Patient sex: M
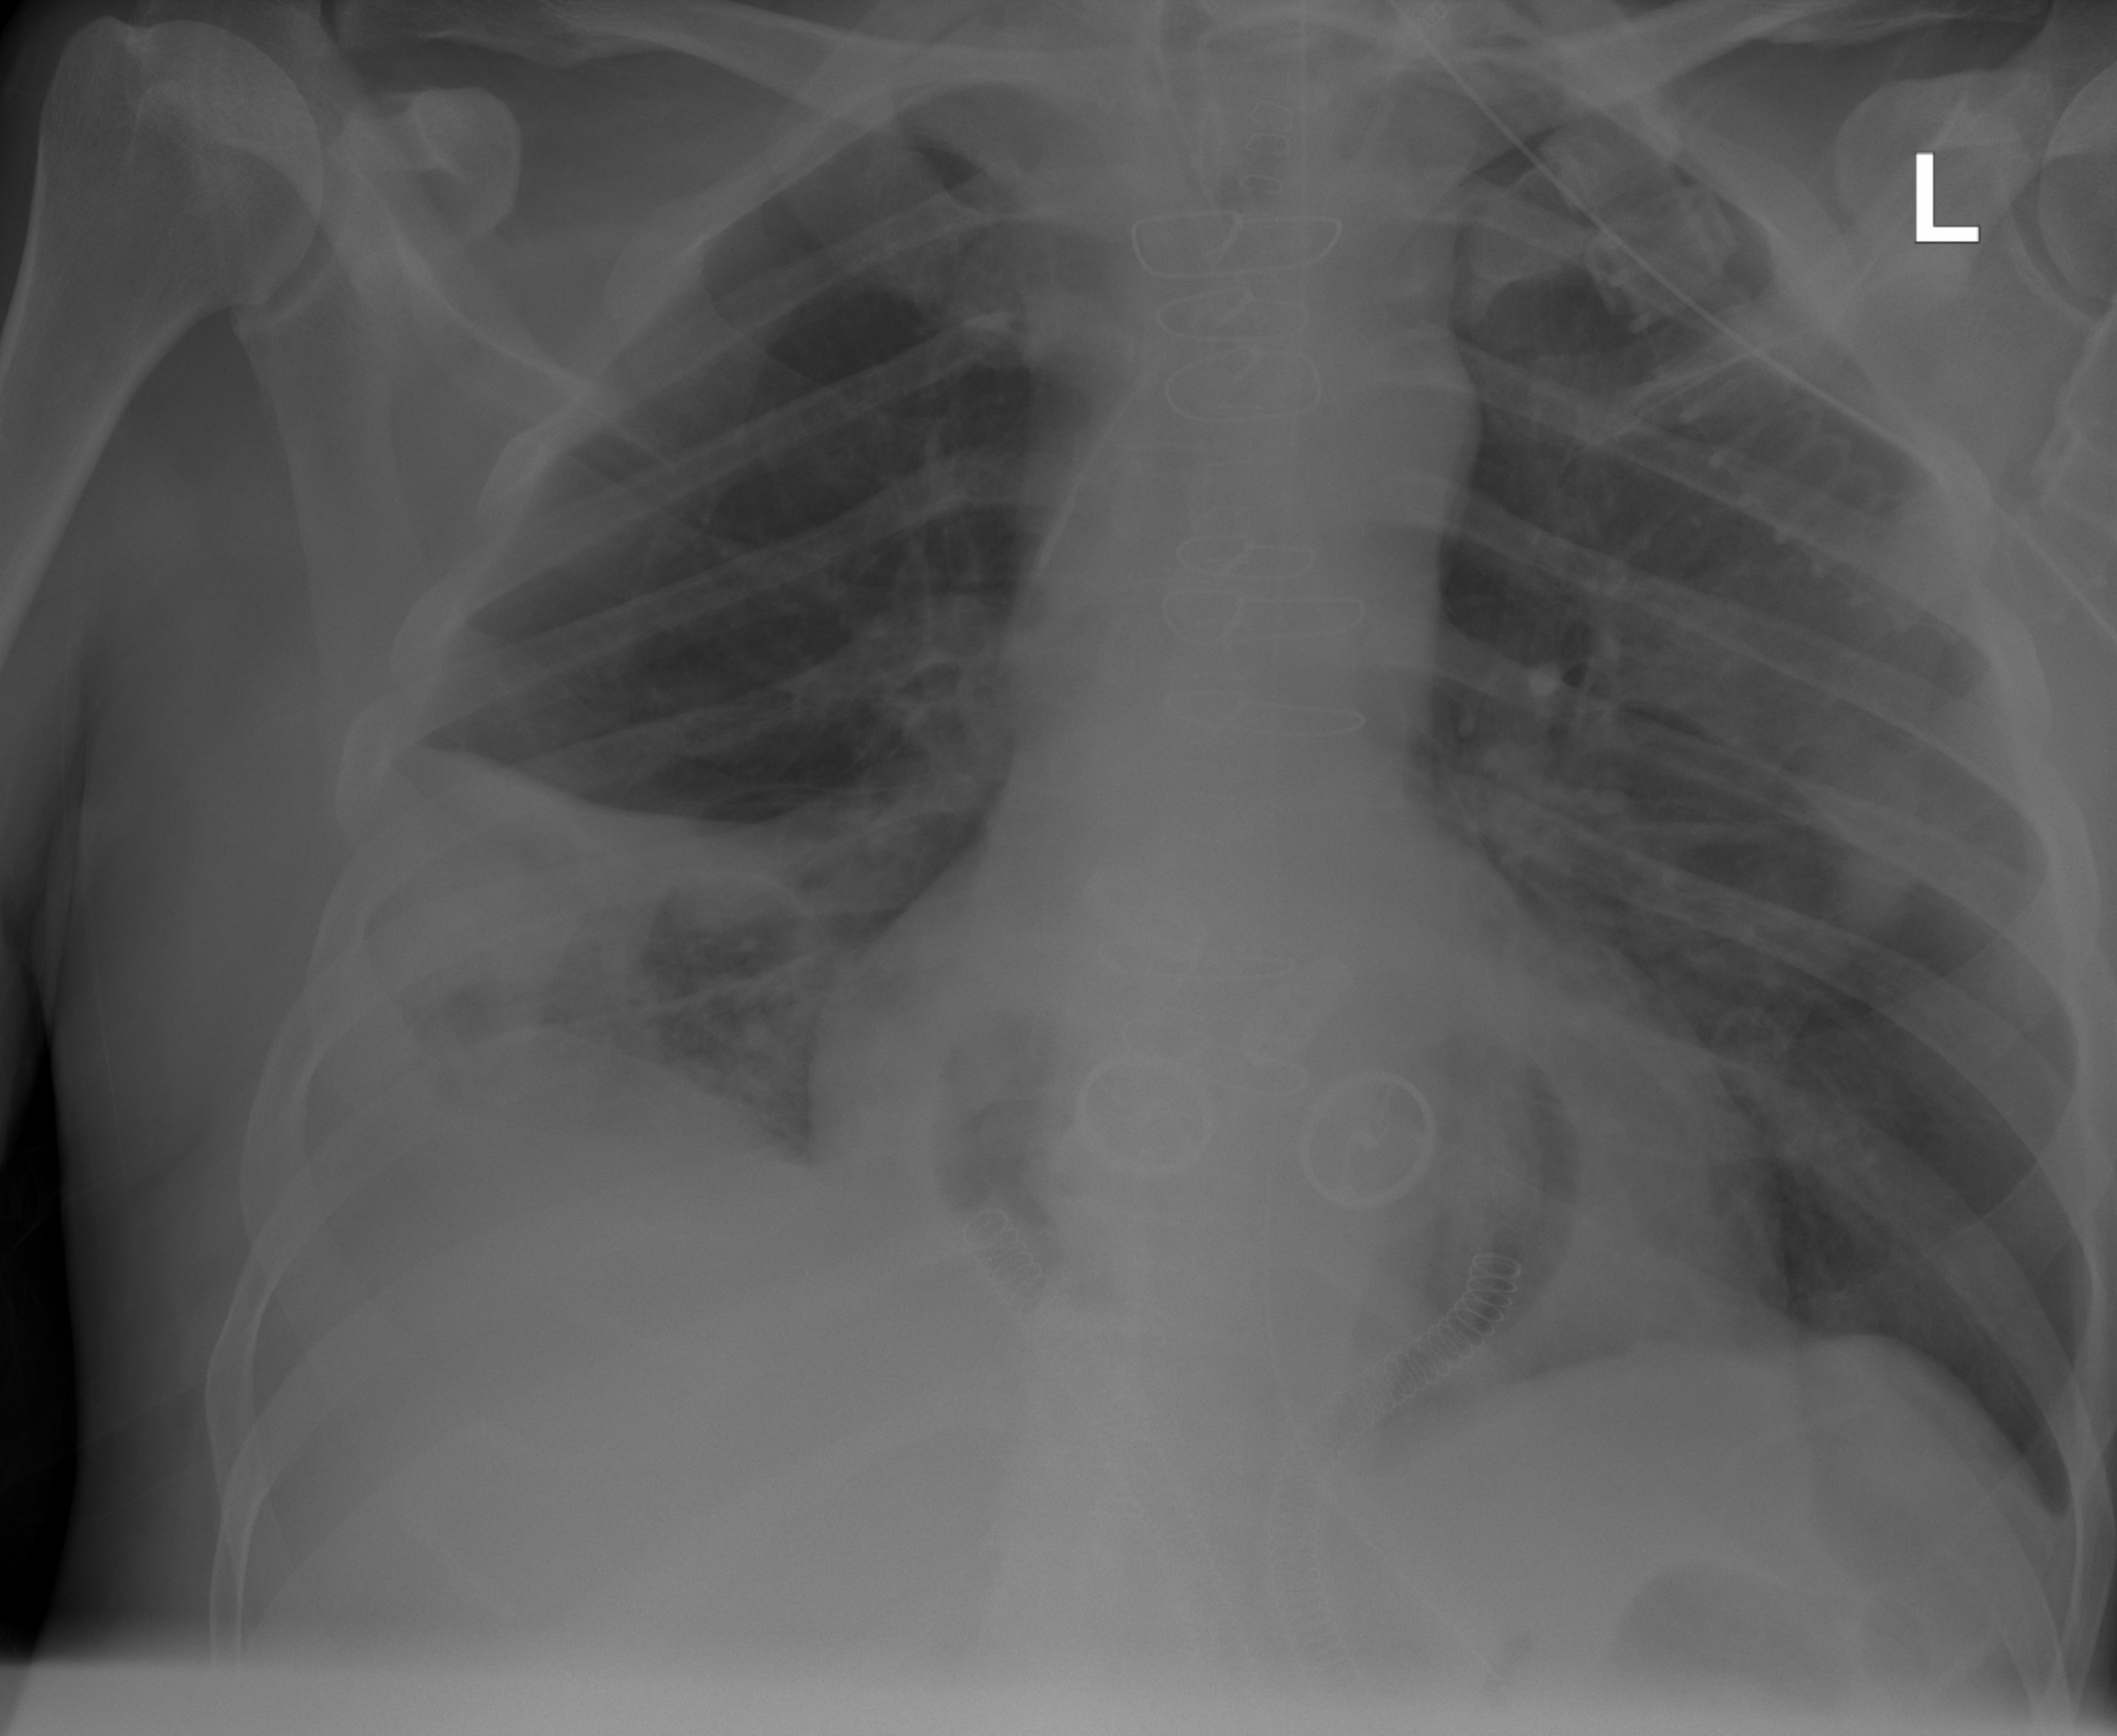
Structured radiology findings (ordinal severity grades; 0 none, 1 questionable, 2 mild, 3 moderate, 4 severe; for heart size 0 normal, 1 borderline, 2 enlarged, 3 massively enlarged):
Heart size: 0
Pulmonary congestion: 0
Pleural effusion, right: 3
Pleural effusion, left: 0
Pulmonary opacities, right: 2
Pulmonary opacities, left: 0
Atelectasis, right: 2
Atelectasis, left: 0